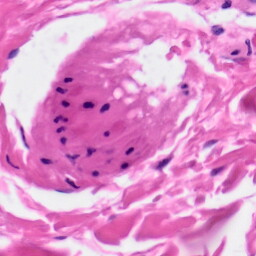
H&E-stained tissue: Skin